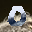
Label: 0